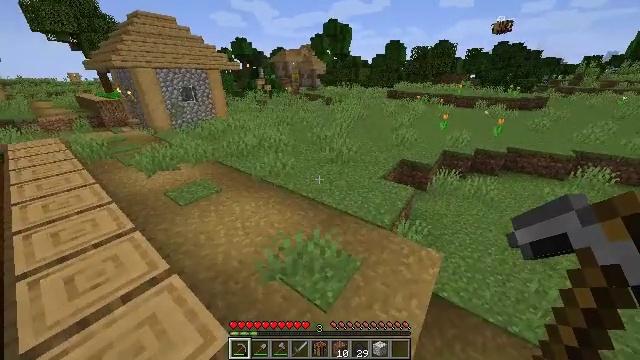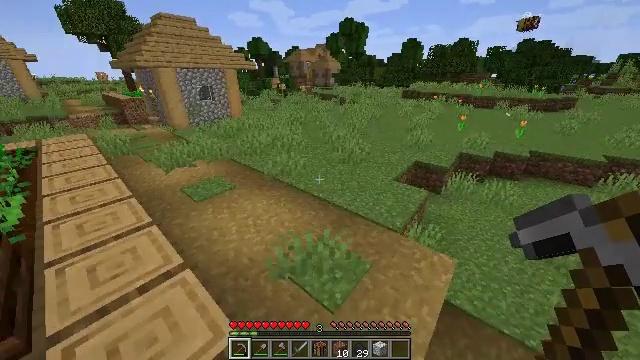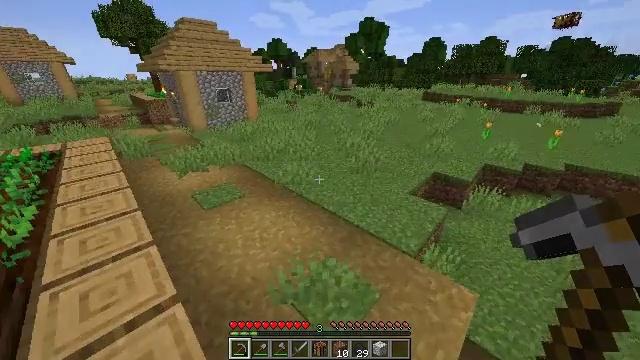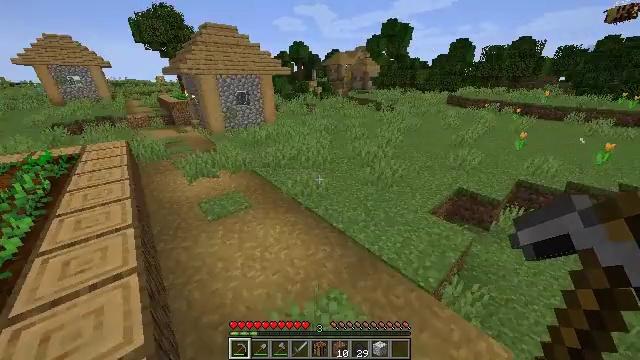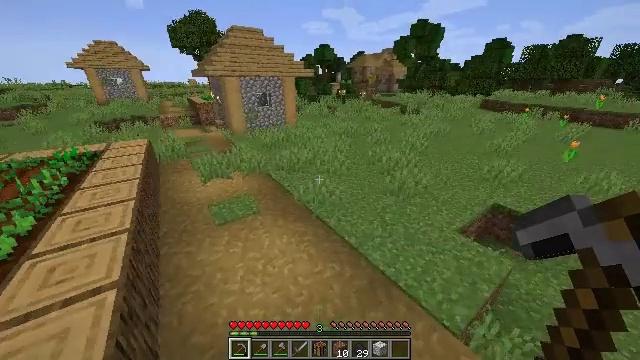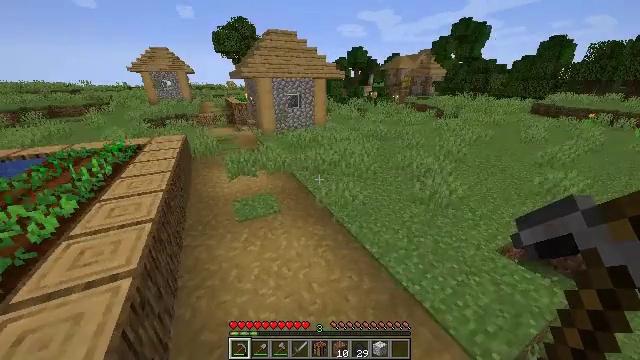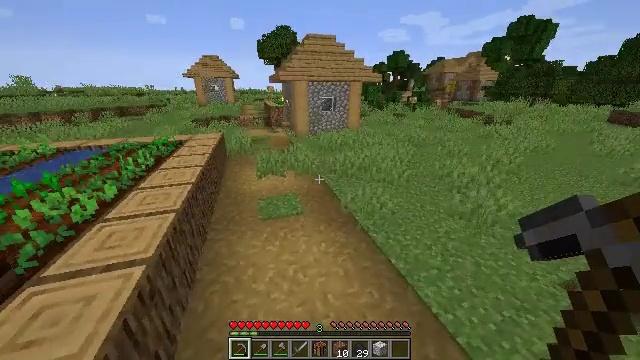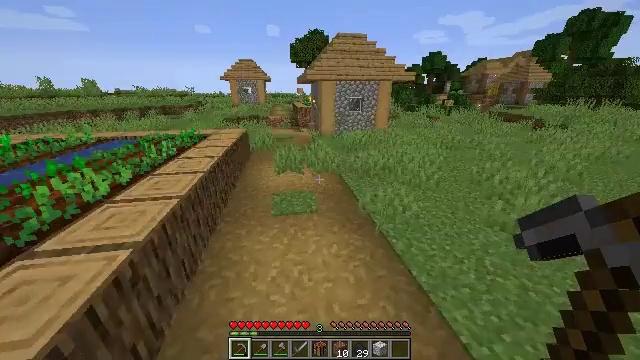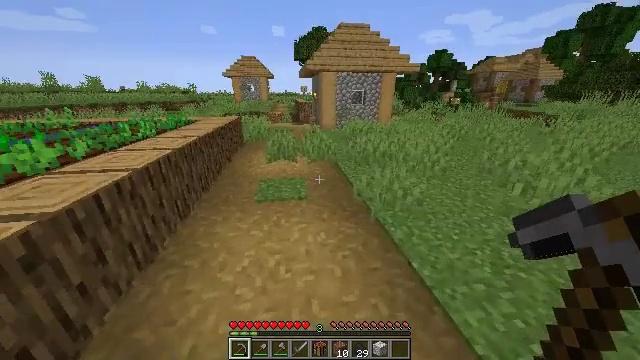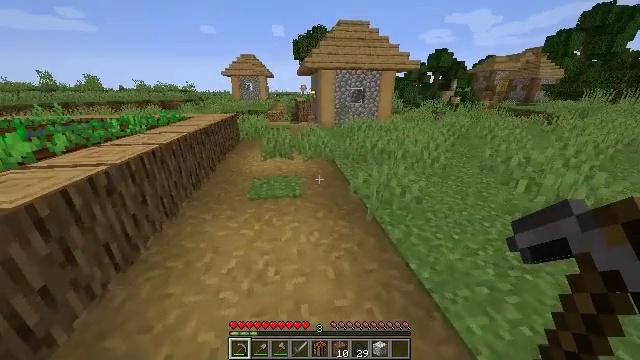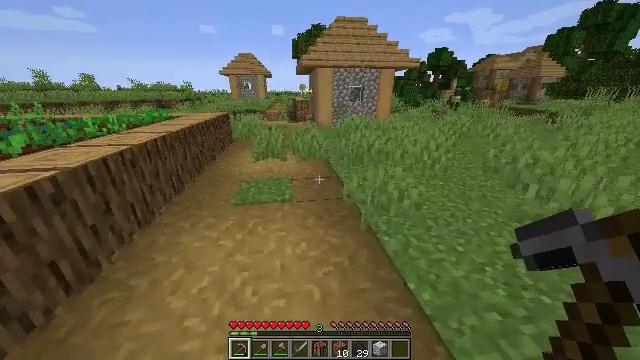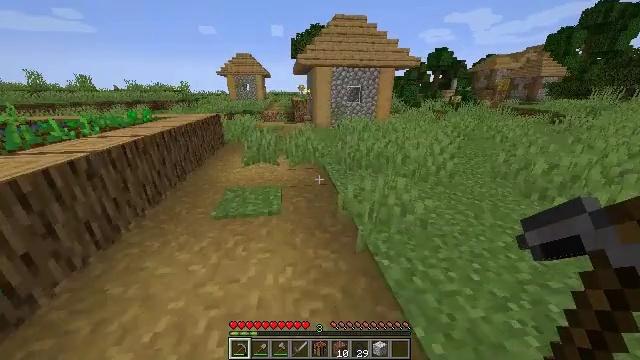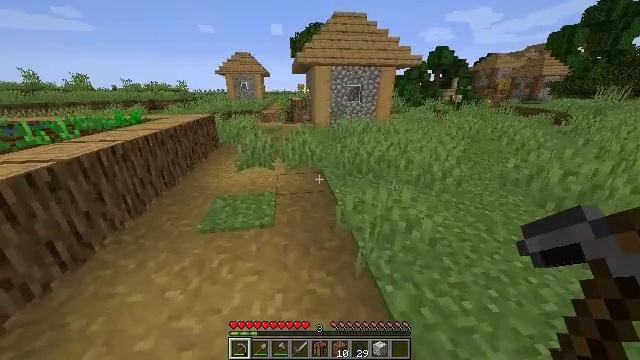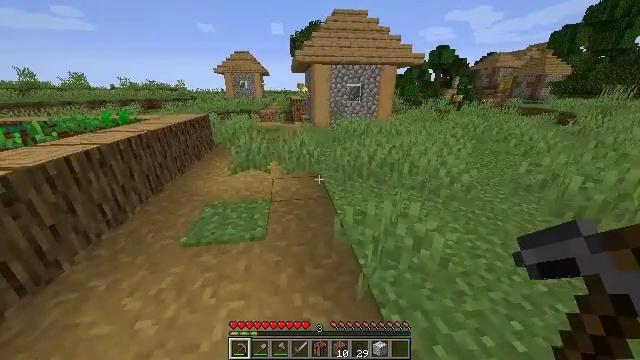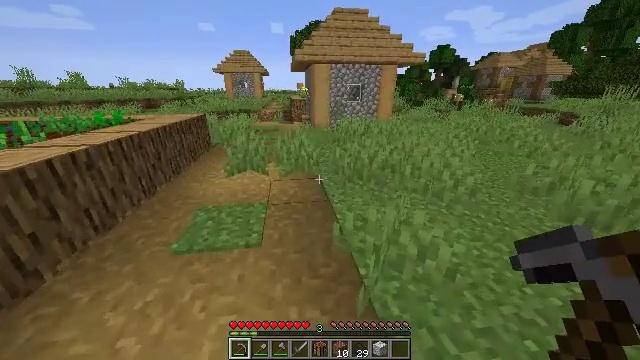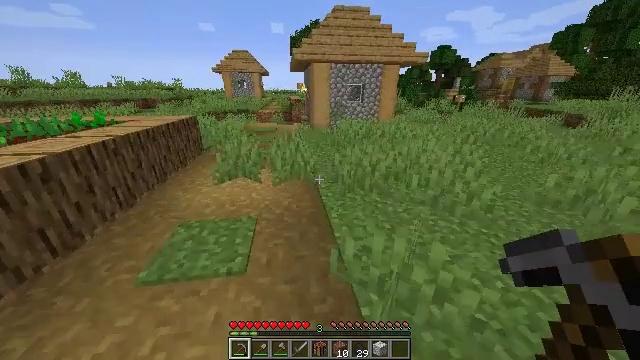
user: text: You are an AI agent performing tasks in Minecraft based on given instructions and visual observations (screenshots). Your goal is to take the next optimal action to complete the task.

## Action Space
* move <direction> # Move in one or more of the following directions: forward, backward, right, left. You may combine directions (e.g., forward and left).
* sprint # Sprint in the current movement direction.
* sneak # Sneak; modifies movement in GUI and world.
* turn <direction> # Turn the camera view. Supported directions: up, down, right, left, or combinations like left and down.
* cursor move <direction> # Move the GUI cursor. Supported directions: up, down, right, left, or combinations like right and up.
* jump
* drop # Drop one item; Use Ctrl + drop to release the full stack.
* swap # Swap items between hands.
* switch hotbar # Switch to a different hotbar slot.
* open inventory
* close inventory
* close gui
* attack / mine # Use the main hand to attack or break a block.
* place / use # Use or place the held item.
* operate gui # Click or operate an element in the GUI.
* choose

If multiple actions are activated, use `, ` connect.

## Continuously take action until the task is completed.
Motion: motion action
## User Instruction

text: Attack the hay block to get hay.
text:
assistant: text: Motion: move forward, sprint, turn left, jump
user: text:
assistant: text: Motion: move forward, sprint, turn left
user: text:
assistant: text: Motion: move forward, sprint, turn left
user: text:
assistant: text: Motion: move forward, sprint, turn left
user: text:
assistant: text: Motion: move forward, sprint, turn left
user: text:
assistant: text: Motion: move forward, sprint, turn left and up
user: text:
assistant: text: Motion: move forward, sprint, turn left
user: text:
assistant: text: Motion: move forward, sprint, turn left
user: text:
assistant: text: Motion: move forward, sprint
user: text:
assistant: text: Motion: move forward, sprint
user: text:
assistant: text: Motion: move forward, sprint
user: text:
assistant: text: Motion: move forward, sprint
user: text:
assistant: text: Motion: move forward, sprint
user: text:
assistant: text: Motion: move forward, sprint
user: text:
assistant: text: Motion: move forward, sprint
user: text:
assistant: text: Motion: move forward, sprint, turn left
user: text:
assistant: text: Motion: move forward and move left, sprint, turn left
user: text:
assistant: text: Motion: move forward and move left, sprint, turn left
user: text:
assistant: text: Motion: move forward and move left, sprint, turn left
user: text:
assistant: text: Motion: move forward and move left, sprint
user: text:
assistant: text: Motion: move forward and move left, sprint
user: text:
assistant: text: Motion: move forward, sprint
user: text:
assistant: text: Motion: move forward, sprint, jump
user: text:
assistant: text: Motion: move forward, sprint, jump
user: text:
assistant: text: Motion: move forward, sprint, jump
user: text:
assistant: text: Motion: move forward, sprint, jump
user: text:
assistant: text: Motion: move forward, sprint, jump
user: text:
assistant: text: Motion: move forward, sprint, jump
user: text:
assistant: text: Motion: move forward, sprint, jump
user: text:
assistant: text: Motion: move forward, sprint, jump